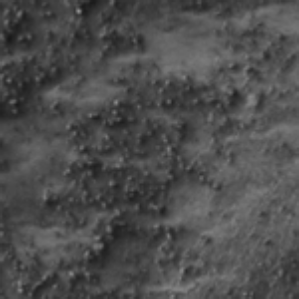
Label: frost